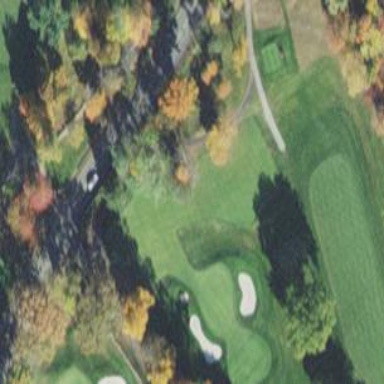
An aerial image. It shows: Path for both road and golf.